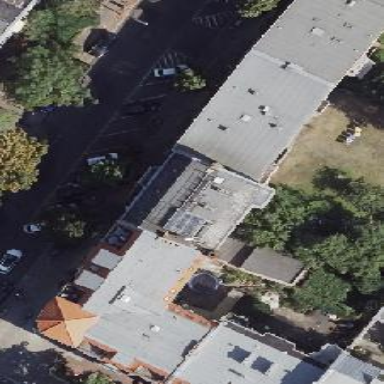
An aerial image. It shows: Building consisting of apartments with double saltbox roof shape.